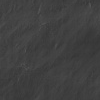
Atmospheric dust classification: not_dusty